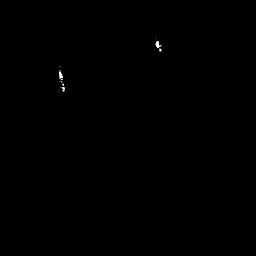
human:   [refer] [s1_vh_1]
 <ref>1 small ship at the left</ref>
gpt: <box>[[22, 26, 25, 34, 0]]</box>